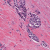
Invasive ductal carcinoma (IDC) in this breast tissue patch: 0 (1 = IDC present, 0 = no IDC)